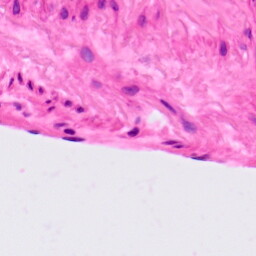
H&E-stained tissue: Lung